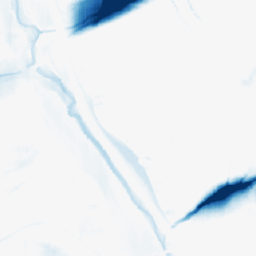
Category: morphological
Decomposition family: morphological_ellipse
Decomposition parameters: operation: closing
width: 50
height: 10
Upsampling method: area
Upsampling parameters: scale: 2
Upsampling scale: 2